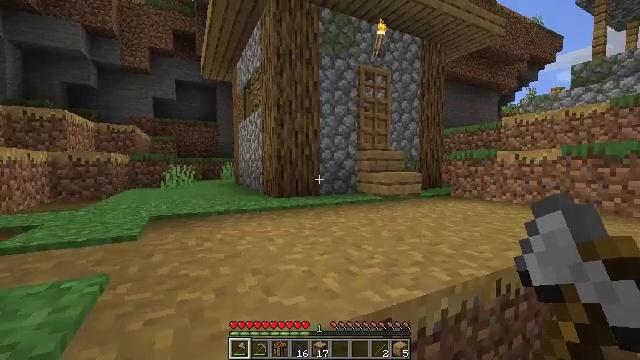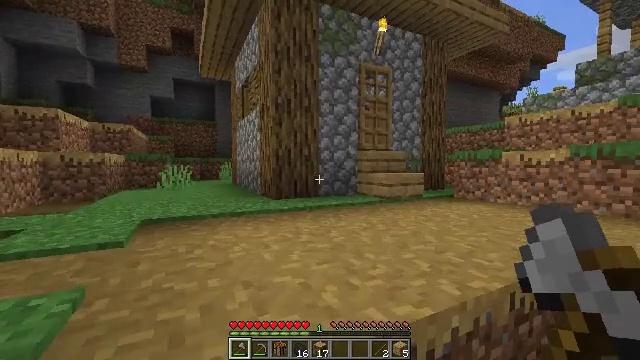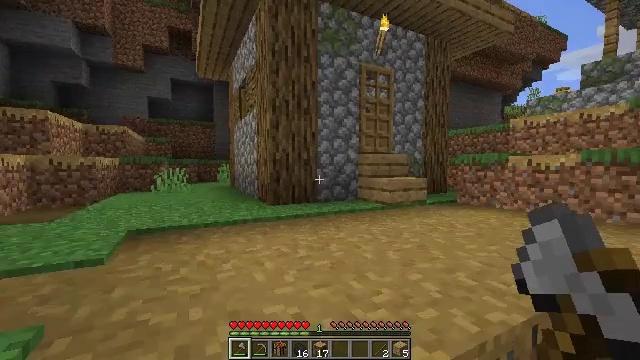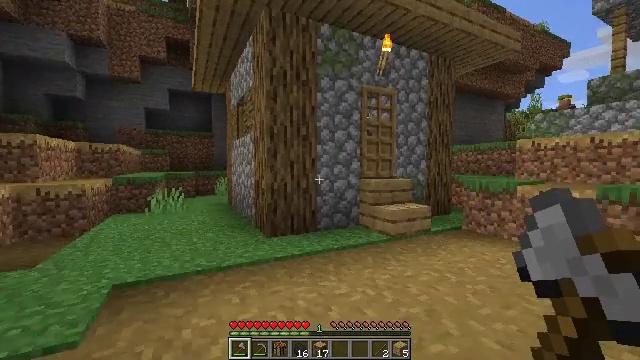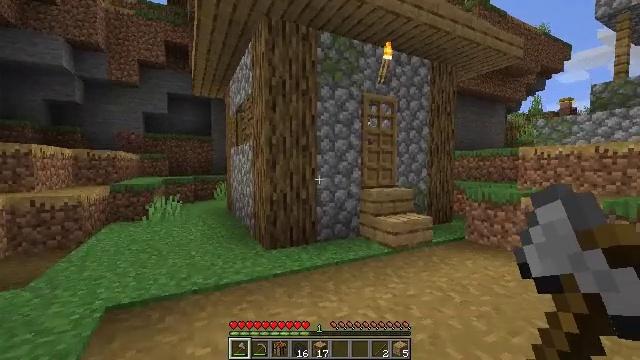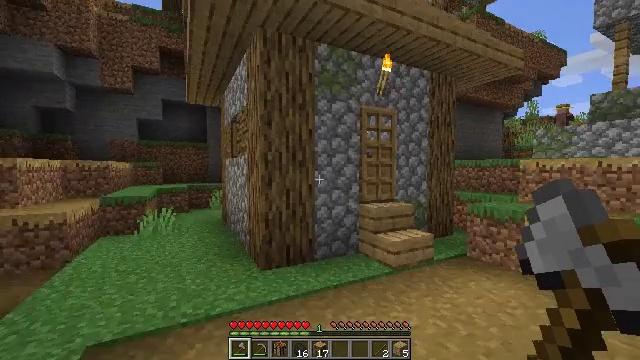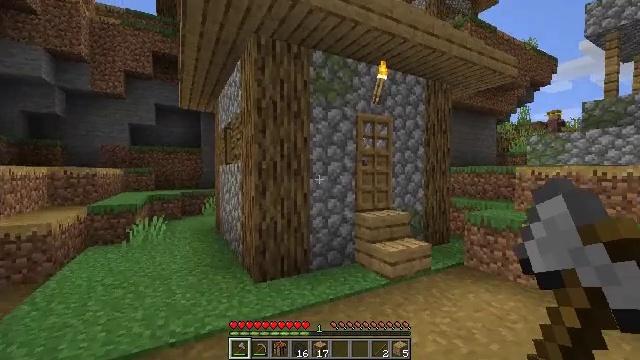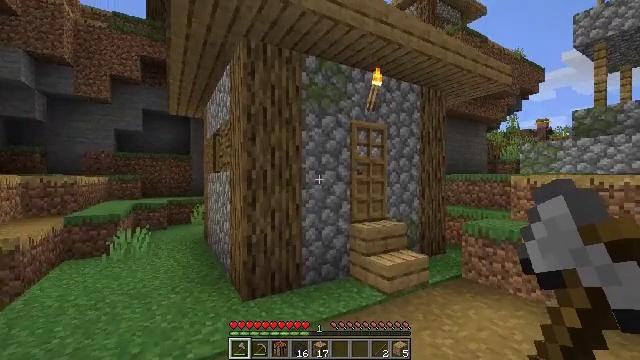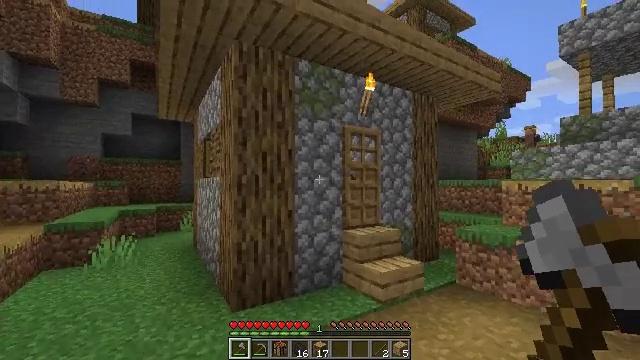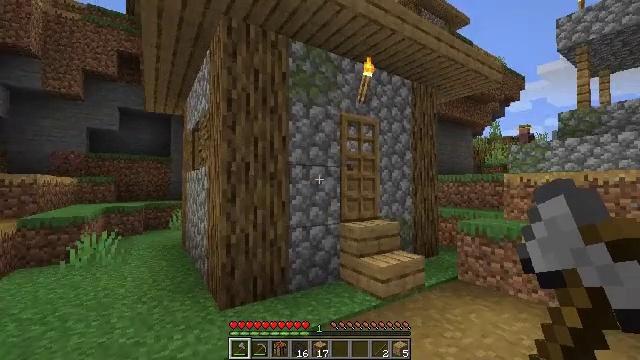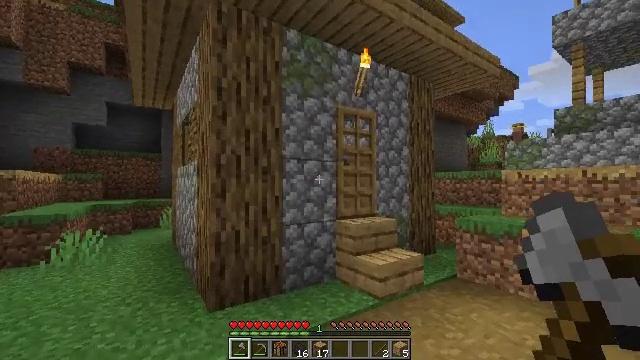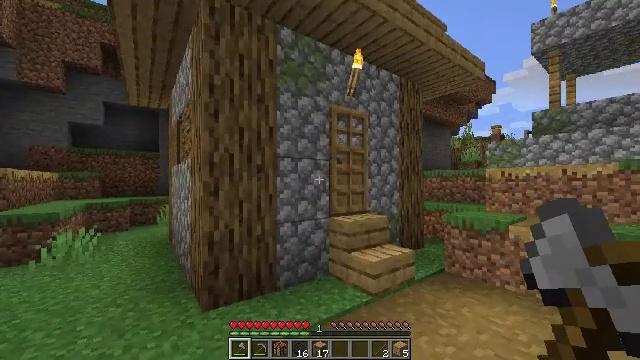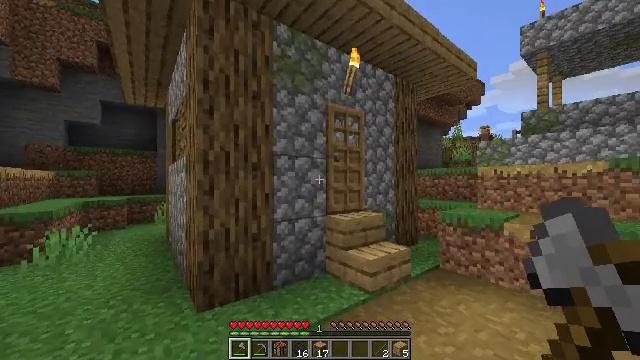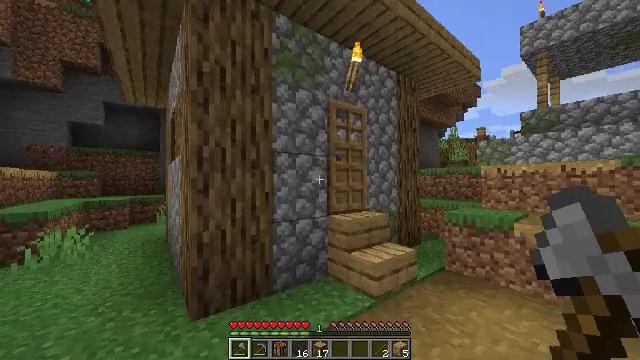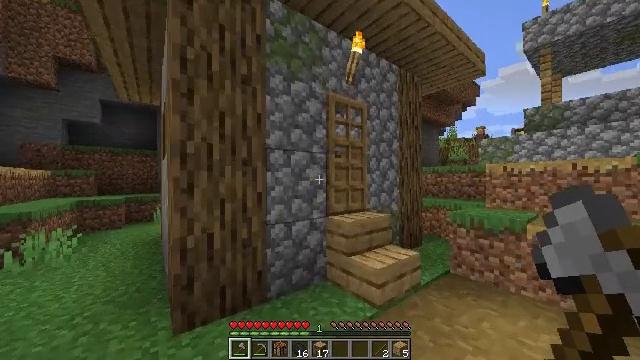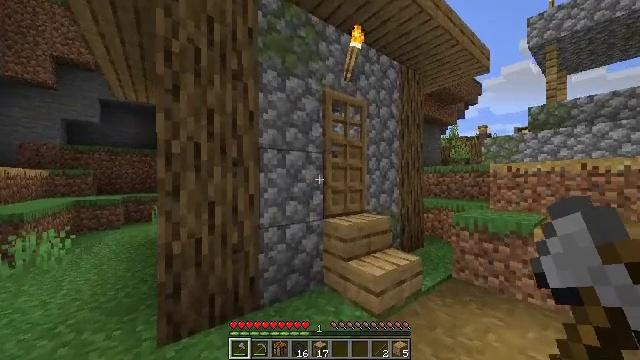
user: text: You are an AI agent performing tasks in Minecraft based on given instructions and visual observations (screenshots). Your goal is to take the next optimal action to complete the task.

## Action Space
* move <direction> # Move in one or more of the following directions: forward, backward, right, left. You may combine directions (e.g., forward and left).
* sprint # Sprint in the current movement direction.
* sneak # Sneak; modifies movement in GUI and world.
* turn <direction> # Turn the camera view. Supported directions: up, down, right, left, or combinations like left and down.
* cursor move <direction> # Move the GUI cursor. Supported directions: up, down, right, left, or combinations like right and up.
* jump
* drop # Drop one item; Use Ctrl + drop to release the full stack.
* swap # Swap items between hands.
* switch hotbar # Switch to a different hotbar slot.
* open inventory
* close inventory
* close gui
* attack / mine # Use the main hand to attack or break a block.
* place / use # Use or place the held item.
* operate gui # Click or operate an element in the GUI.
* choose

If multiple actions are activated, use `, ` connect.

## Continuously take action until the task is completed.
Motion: motion action
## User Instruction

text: Gather the yellow bed by attacking it.
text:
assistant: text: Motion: move forward, jump
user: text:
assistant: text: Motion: move forward, jump
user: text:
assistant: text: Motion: move forward, jump
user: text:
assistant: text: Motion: move forward, jump
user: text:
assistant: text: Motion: move forward, jump
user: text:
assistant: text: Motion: move forward, turn right, jump
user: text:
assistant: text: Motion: move forward, turn right and up
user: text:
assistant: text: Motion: move forward, turn right and up
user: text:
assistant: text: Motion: move forward, turn right
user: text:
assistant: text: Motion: move forward, sprint, turn right
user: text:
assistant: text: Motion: move forward, sprint, turn right
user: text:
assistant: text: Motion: move forward, sprint, turn right
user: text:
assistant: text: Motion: move forward, sprint
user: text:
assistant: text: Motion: move forward and move right, sprint
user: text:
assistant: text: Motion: move forward and move right, sprint
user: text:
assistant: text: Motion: move forward and move right, sprint
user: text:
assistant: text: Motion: move forward and move right, sprint, turn left
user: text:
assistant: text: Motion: move forward and move right, sprint
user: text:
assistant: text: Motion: move forward and move right, sprint, use / place
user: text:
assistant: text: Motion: move forward, sprint, use / place
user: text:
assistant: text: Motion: move forward, sprint, turn left, use / place
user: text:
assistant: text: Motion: move forward, sprint, turn left and down, use / place
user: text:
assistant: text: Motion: move forward, sprint, turn left and down, use / place
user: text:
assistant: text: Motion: move forward, sprint
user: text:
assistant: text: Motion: move forward, sprint
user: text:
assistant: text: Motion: move forward, sprint, turn down
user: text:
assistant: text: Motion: move forward, sprint, turn down
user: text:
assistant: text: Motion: move forward, sprint, turn left and down
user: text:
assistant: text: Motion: move forward and move right, sprint, turn left and down
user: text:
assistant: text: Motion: move forward and move right, sprint, turn left and down